Question: Following is the folder structure of my application,

I have created a folder under which has resource folders for and
In the servlet-context file I have mapped the resources to resources/inspiremetheme as below,
'''
<mvc:resources mapping="/resources/**" location="/resources/inspiremetheme/" />
'''
I have included in JSP page as below,
'''
<head>
<script type="text/javascript" src="/resources/js/jquery-1.11.1.js"></script>
<script type="text/javascript" src="/resources/js/inspireme.js"></script>
<link type="text/css" rel="stylesheet" href="<c:url value="resources/css/global.css"/>" />
</head>
'''
The problem here is I am not able to load my JS files where as the CSS file is loaded properly.
I was not able to understand what I have missed.
Update - 1:
The file structure after unzipping is as below,
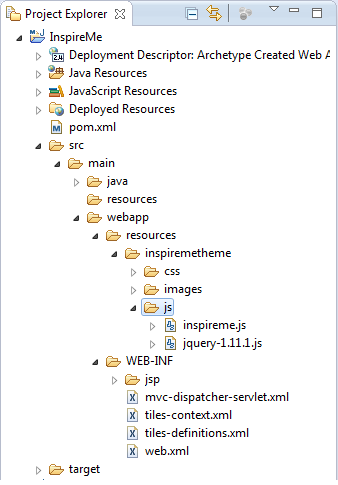
Answer: You messed '<c:url value=".."/>' into script tags..
'''
<c:url value="/resources/js/jquery-1.11.1.js" var="myUrl" />
<script type="text/javascript" src="${myUrl}"/><!-- comment --></script>
'''
: this will prevent the jspx parser from minimizing the tag.
If parser minimize your tag you will have as result:
'''
<script type="text/javascript" src="/WEBAPP/resources/js/jquery-1.11.1.js"/>
'''
and not
'''
<script type="text/javascript" src="/WEBAPP/resources/js/jquery-1.11.1.js"></script>
'''
This can cause some browser not working